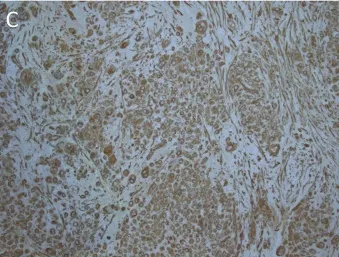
Strong, diffuse immunohistochemical staining of tumor cells. CK20.
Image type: pathology (immunostaining)